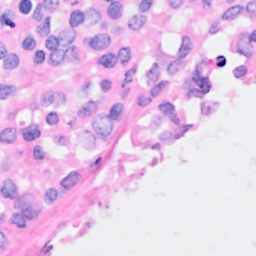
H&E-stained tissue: Breast